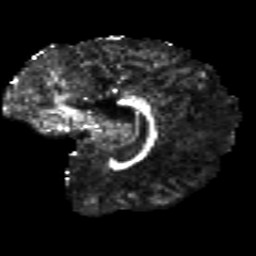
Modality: FA
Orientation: sagittal
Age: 29
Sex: female
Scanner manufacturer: siemens
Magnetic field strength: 3 T
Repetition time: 8.8 s
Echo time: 0.085 s